Field crop: maize
Growth stage: 2
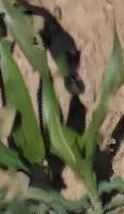
Species: maize